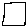
Label: square